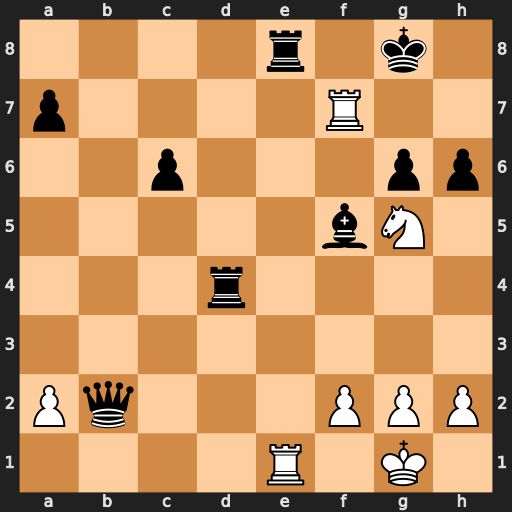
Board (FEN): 4r1k1/p4R2/2p3pp/5bN1/3r4/8/Pq3PPP/4R1K1
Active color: w
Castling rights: -
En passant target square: -
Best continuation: Rxe8#